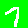
Digit: 7